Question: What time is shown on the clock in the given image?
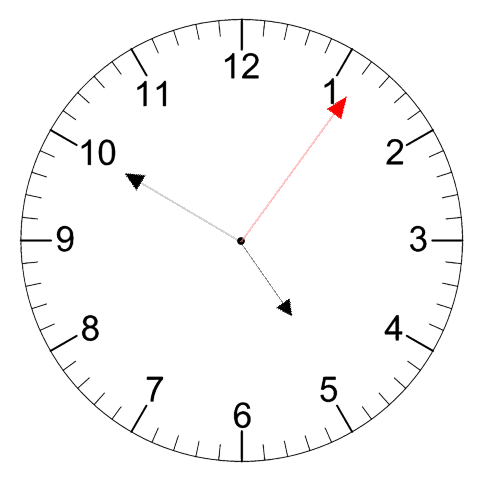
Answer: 04:50:06